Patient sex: M
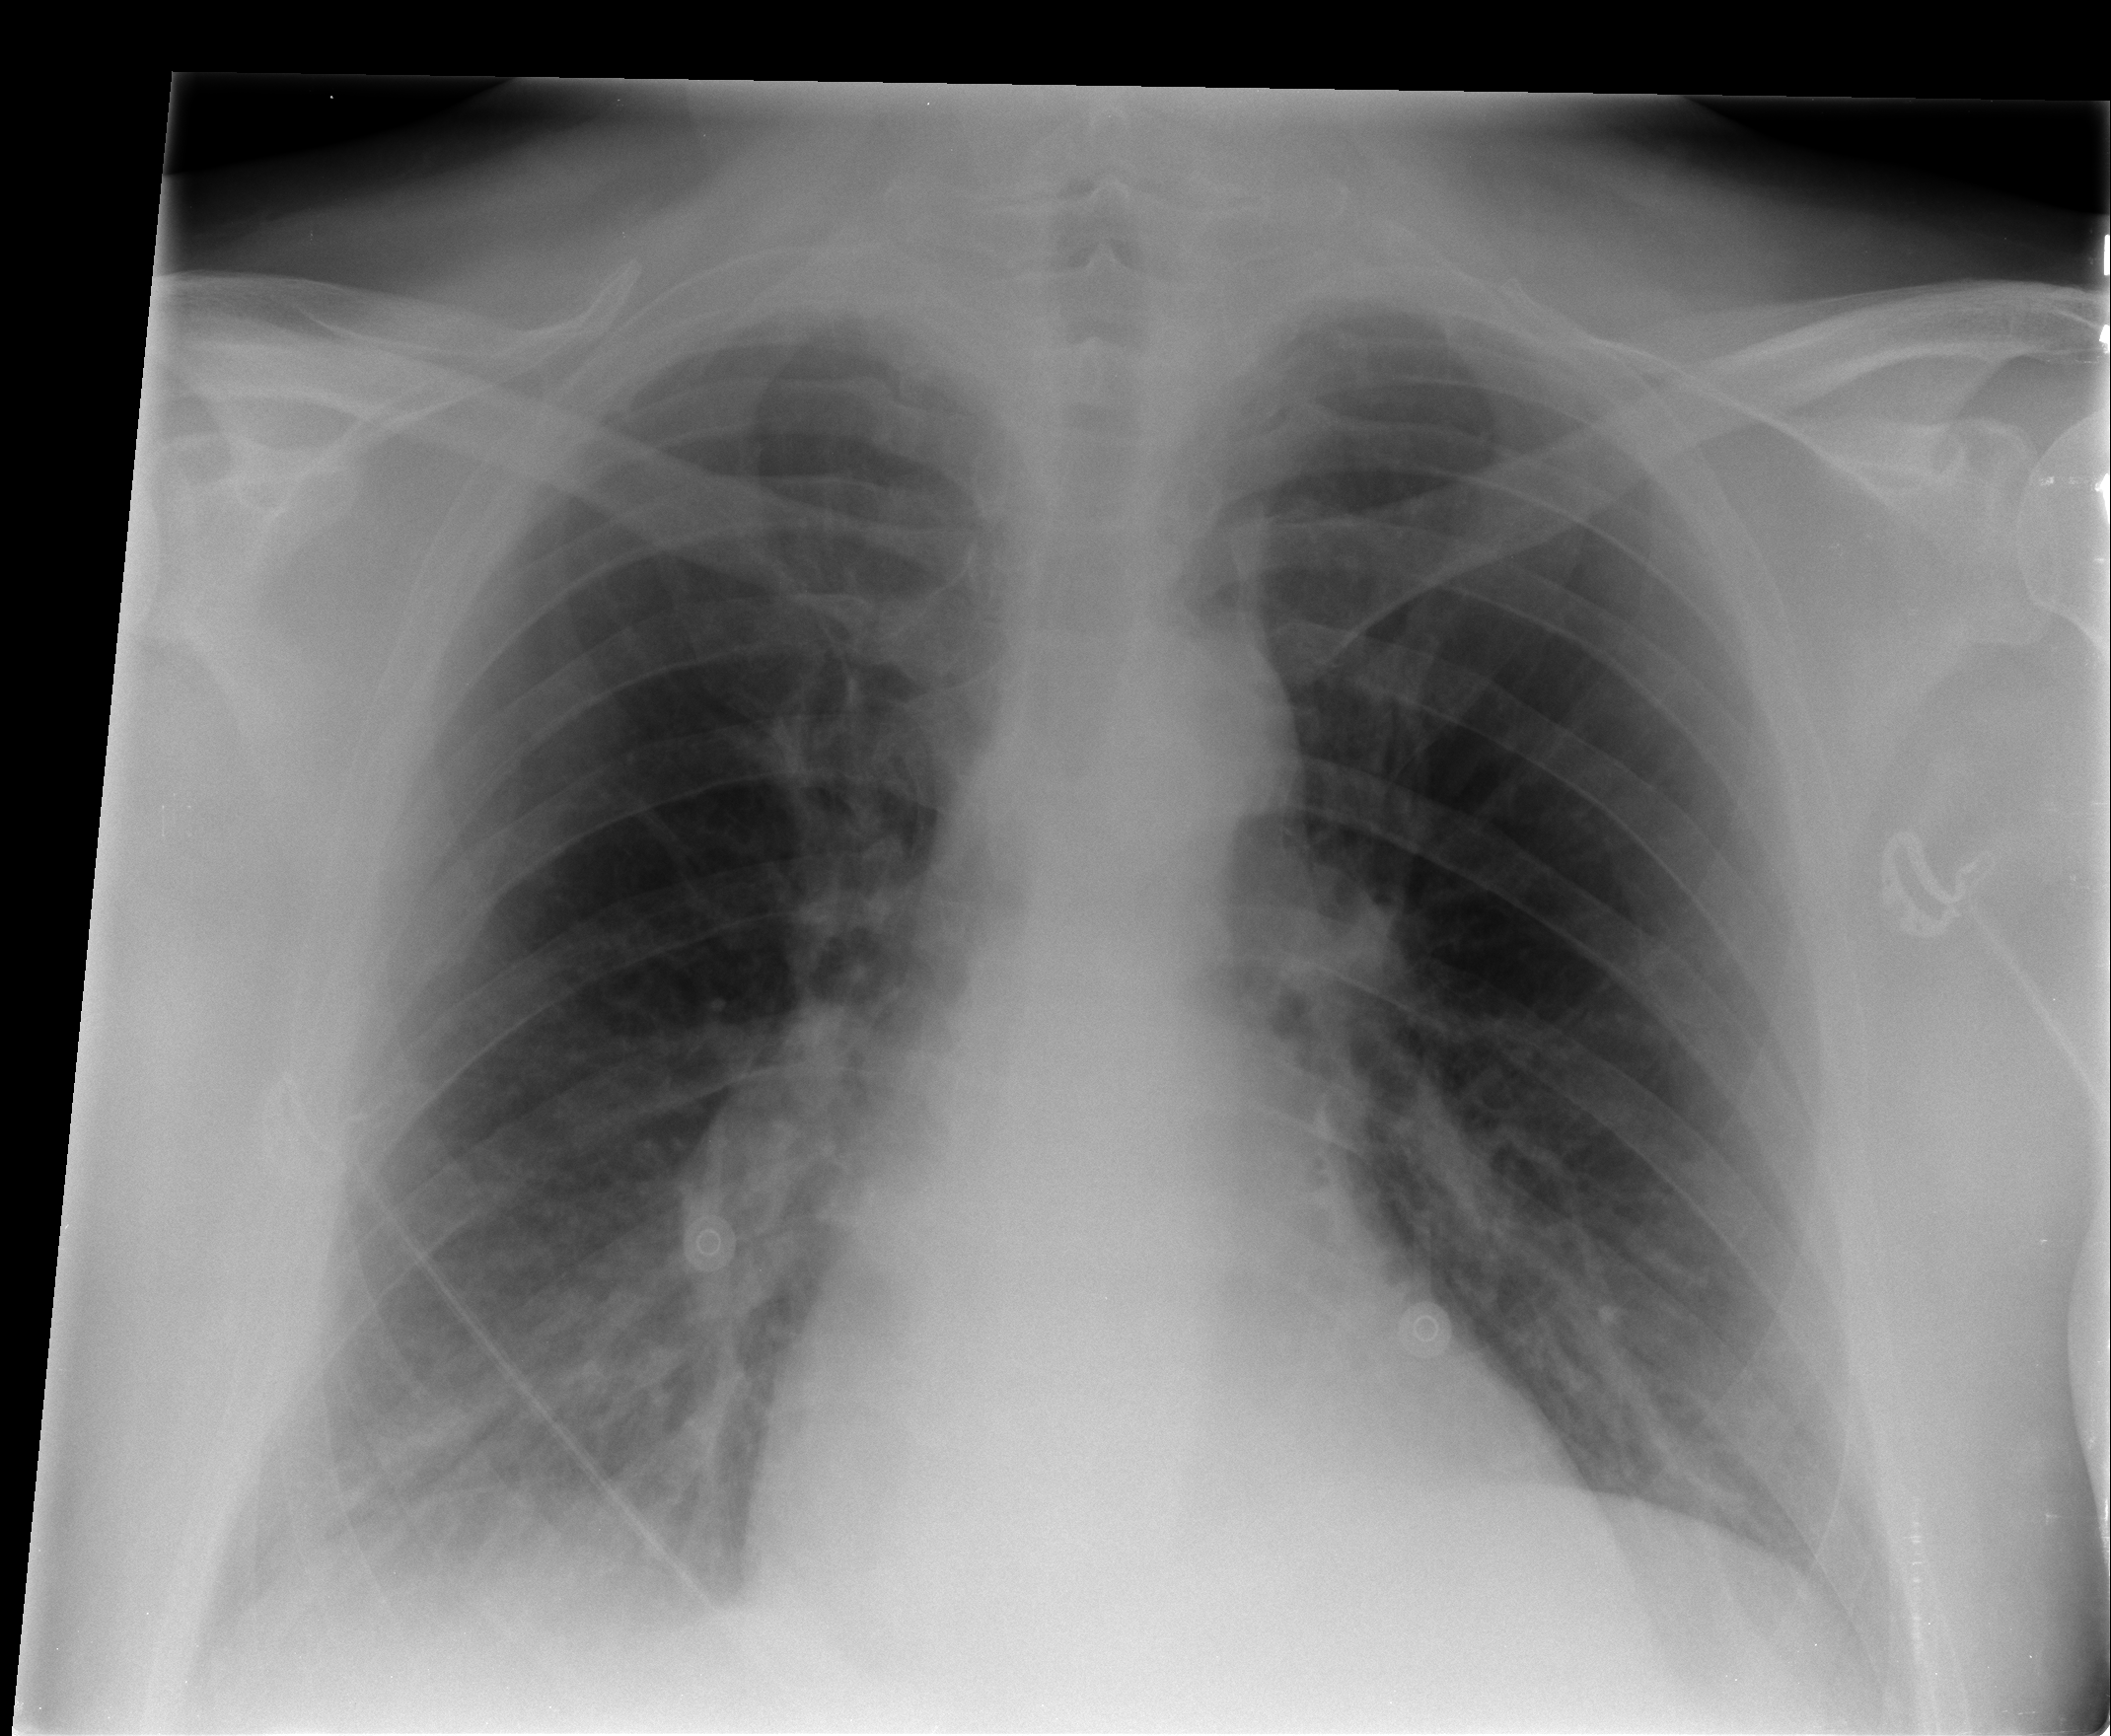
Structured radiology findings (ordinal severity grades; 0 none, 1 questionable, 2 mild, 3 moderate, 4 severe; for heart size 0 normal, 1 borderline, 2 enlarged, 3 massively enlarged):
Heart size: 0
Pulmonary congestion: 0
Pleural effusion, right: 1
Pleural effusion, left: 0
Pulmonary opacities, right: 0
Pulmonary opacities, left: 0
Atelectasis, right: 2
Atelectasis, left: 0